Interaction volume radius: 5 \u00c5
Interaction volume height: 15 \u00c5
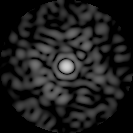
Disorder parameter: 0.8121